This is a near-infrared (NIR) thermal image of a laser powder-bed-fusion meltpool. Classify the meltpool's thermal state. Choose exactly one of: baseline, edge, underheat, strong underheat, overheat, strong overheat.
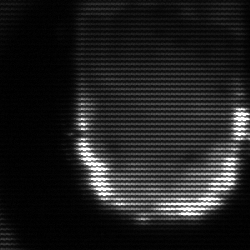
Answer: baseline